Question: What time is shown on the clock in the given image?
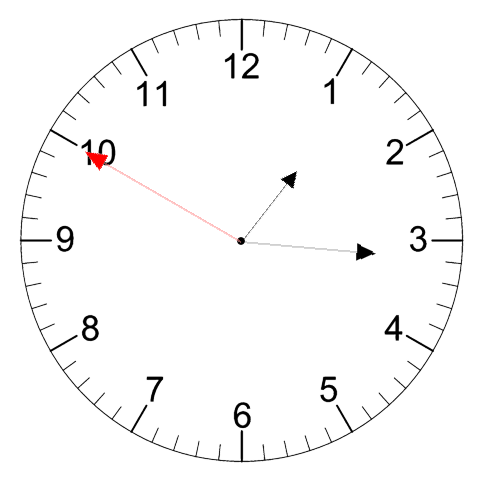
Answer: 01:15:50